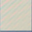
Piece: xx